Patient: sex F, age 71
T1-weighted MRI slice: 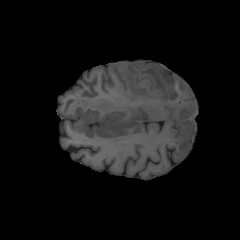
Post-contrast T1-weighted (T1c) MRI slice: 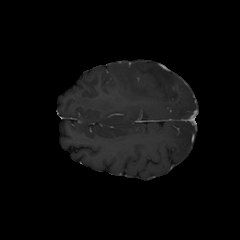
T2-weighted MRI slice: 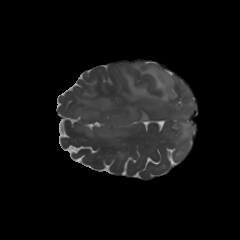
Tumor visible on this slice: yes
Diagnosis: Glioblastoma, IDH-wildtype
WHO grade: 4